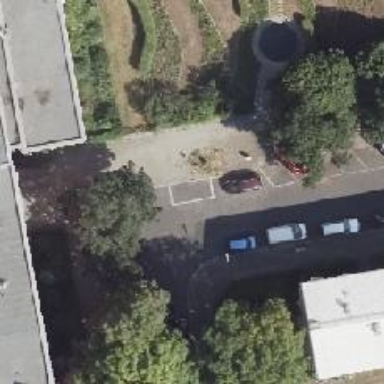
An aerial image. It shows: Parking lane.